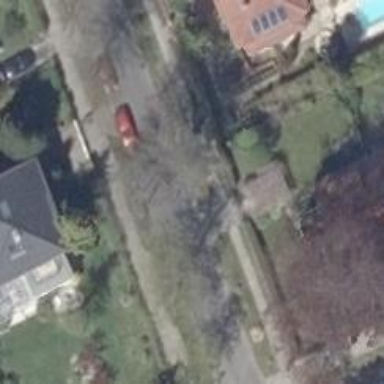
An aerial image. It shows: Avenue lined with broadleaved deciduous trees.